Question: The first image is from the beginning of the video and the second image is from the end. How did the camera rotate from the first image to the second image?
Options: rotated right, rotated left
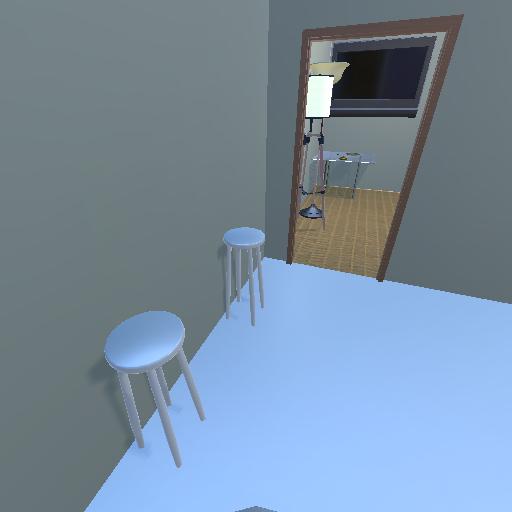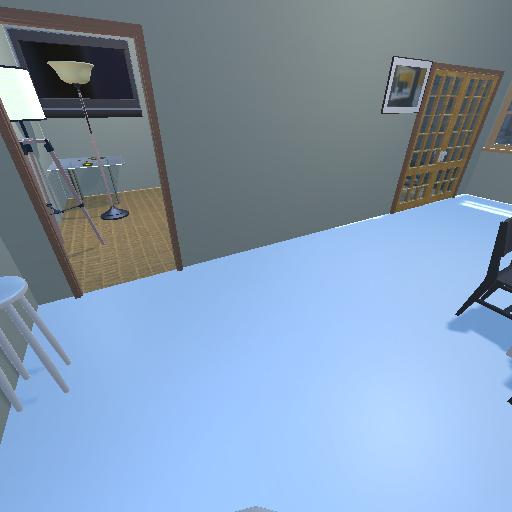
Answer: rotated right